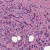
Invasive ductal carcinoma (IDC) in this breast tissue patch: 1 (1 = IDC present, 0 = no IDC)